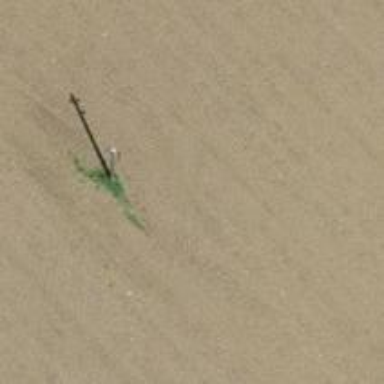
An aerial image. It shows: Power pole.